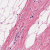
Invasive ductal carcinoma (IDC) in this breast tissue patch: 0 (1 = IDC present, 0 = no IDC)